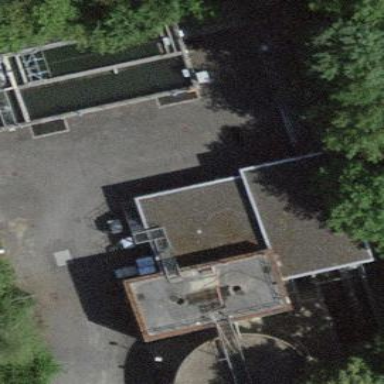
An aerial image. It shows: View of wastewater plant.